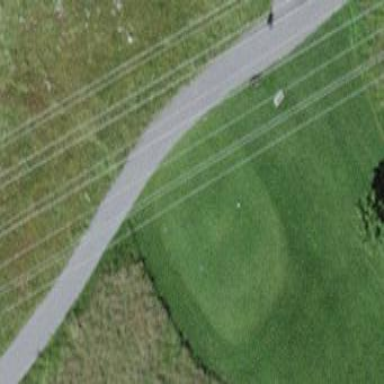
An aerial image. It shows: Golf tee.